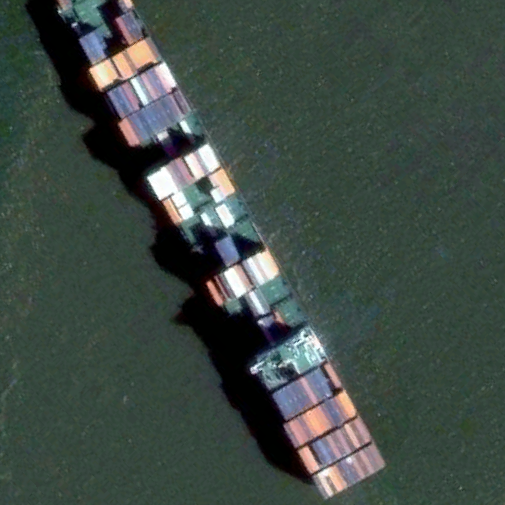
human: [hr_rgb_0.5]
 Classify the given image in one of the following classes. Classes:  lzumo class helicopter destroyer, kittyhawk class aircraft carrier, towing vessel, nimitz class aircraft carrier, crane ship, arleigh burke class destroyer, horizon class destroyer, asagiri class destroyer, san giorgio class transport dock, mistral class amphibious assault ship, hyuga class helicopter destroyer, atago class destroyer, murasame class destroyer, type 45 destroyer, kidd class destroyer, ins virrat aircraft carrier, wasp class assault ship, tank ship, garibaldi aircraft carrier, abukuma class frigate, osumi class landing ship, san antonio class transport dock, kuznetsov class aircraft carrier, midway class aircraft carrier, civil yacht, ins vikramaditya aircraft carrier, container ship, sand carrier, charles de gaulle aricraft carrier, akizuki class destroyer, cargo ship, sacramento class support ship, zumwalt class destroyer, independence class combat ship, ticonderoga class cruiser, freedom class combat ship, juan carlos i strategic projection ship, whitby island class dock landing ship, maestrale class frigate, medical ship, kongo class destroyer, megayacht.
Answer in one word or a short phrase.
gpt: Container ship